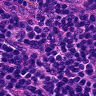
Metastatic tissue present: no